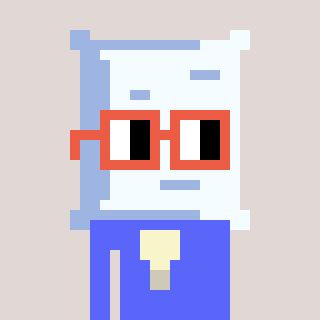
a pixel art character with square orange glasses, a pillow-shaped head and a purple-colored body on a warm background